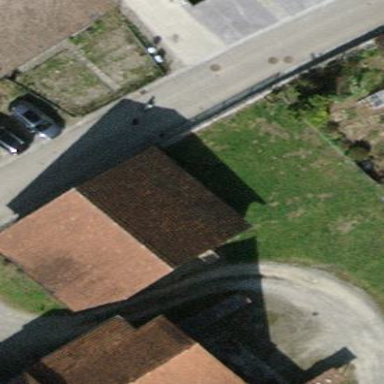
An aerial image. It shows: Shed.